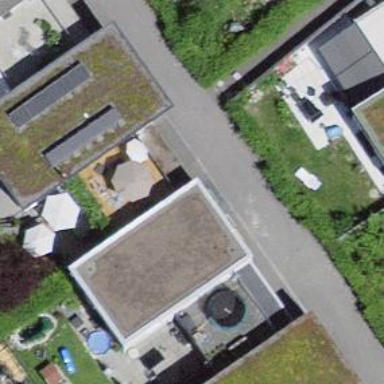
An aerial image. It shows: House with flat roof.